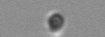
Label: nanoplankton_mix